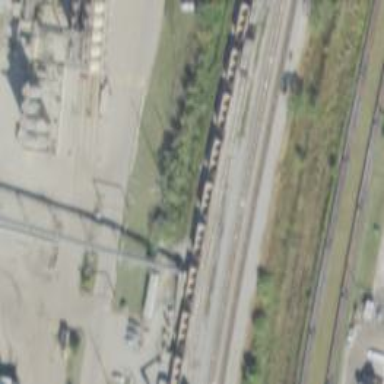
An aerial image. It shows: Railway siding for service.